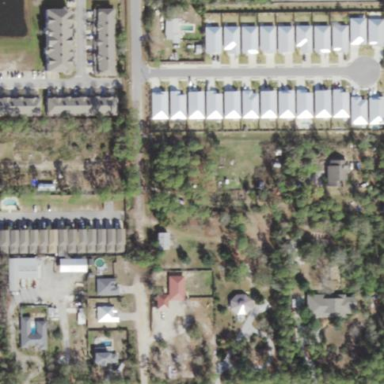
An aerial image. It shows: This residential area consists of single-family homes.